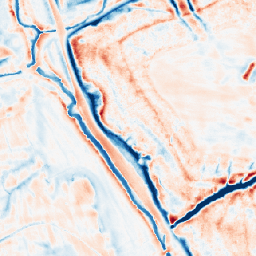
Category: edge_preserving
Decomposition family: bilateral
Decomposition parameters: d: 21
sigma_color: 100
sigma_space: 75
Upsampling method: area
Upsampling parameters: scale: 4
Upsampling scale: 4